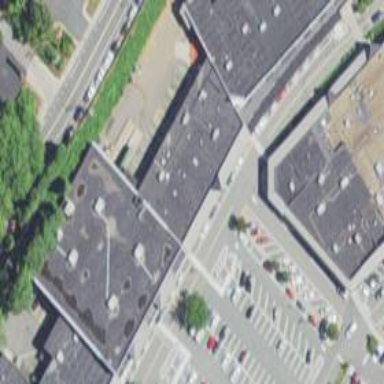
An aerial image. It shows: Retail building.